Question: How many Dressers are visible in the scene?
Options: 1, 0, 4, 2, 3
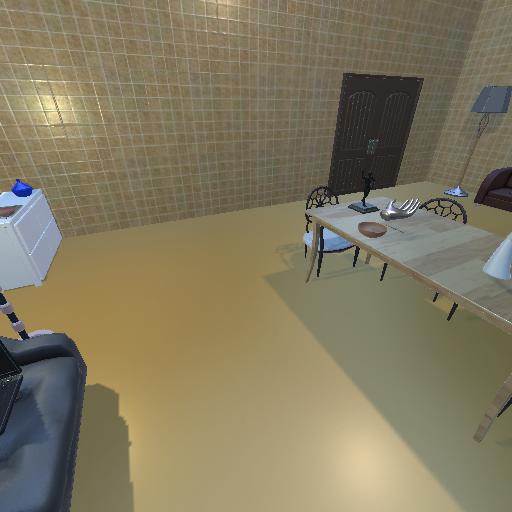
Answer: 1